Question: I'm completely new to flutter like. I'm getting this error code over and over again and I don't know what i do false I hope someone can help me with my very first question I'm not long into coding like 2 months
File name : Home_screen.dart
'''
import 'dart:async';
import 'dart:convert';
import 'dart:math';
import 'package:http/http.dart' as http;
import 'package:flutter/material.dart';
import 'package:liquid_pull_to_refresh/liquid_pull_to_refresh.dart';
import 'package:mood_calendar/components/box.dart';
import '../list_data/quotes_.dart';
class HomePage extends StatefulWidget {
@override
State<HomePage> createState() => _HomePageState();
}
class _HomePageState extends State<HomePage> {
int _selectedIndex = 0;
late final List<Content> _content = [];
Future<void> _handleOnRefresh() async {
fetchJson(Random).then((value) {
setState(() {
_content.addAll(value);
_content.shuffle();
});
});
}
Future<List<Content>> fetchJson(jsondata) async {
var reponse =
await http.get(Uri.parse('https://www.jsonkeeper.com/b/4DEZ'));
//!Api for the json text
late List<Content> ulist = [];
if (reponse.statusCode == 200) {
var urjson = json.decode(reponse.body);
for (var jsondata in urjson) {
ulist.add(Content.fromJson(jsondata));
}
}
return ulist;
}
@override
void initState() {
fetchJson(context).then((value) {
setState(() {
_content.addAll(value);
_content.shuffle();
});
});
super.initState();
}
Widget build(BuildContext context) {
return Scaffold(
body: Padding(
padding: const EdgeInsets.only(top: 8),
child: LiquidPullToRefresh(
backgroundColor:
Colors.deepPurple.shade700.withBlue(255).withOpacity(0.4),
color: Colors.transparent,
height: 150,
onRefresh: _handleOnRefresh,
showChildOpacityTransition: false,
animSpeedFactor: 4,
child: Padding(
padding: EdgeInsets.only(top: 40),
child: SafeArea(
child: ListView.builder(
itemBuilder: ((context, index) {
return (Box(
text: _content[index].quote.toString(),
));
}),
itemCount: 10,
),
)))));
}
}
'''
file name quotes.dart
'''
import 'dart:convert';
class Content {
Content({
required this.id,
required this.quote,
required this.author,
});
String id;
String quote;
String author;
factory Content.fromJson(Map<String, dynamic> json) => Content(
id: json["id"],
quote: json["quote"],
author: json["author"],
);
Map<String, dynamic> toJson() => {
"id": id,
"quote": quote,
"author": author,
};
}
class EnumValues<T> {
late Map<String, T> map;
late Map<T, String> reverseMap;
Map<T, String> get reverse {
if (reverseMap == null) {
reverseMap = map.map((k, v) => new MapEntry(v, k));
}
return reverseMap;
}
}
'''
i want to set the item-count to 10 to only display 10 quotes it works but now i have this error

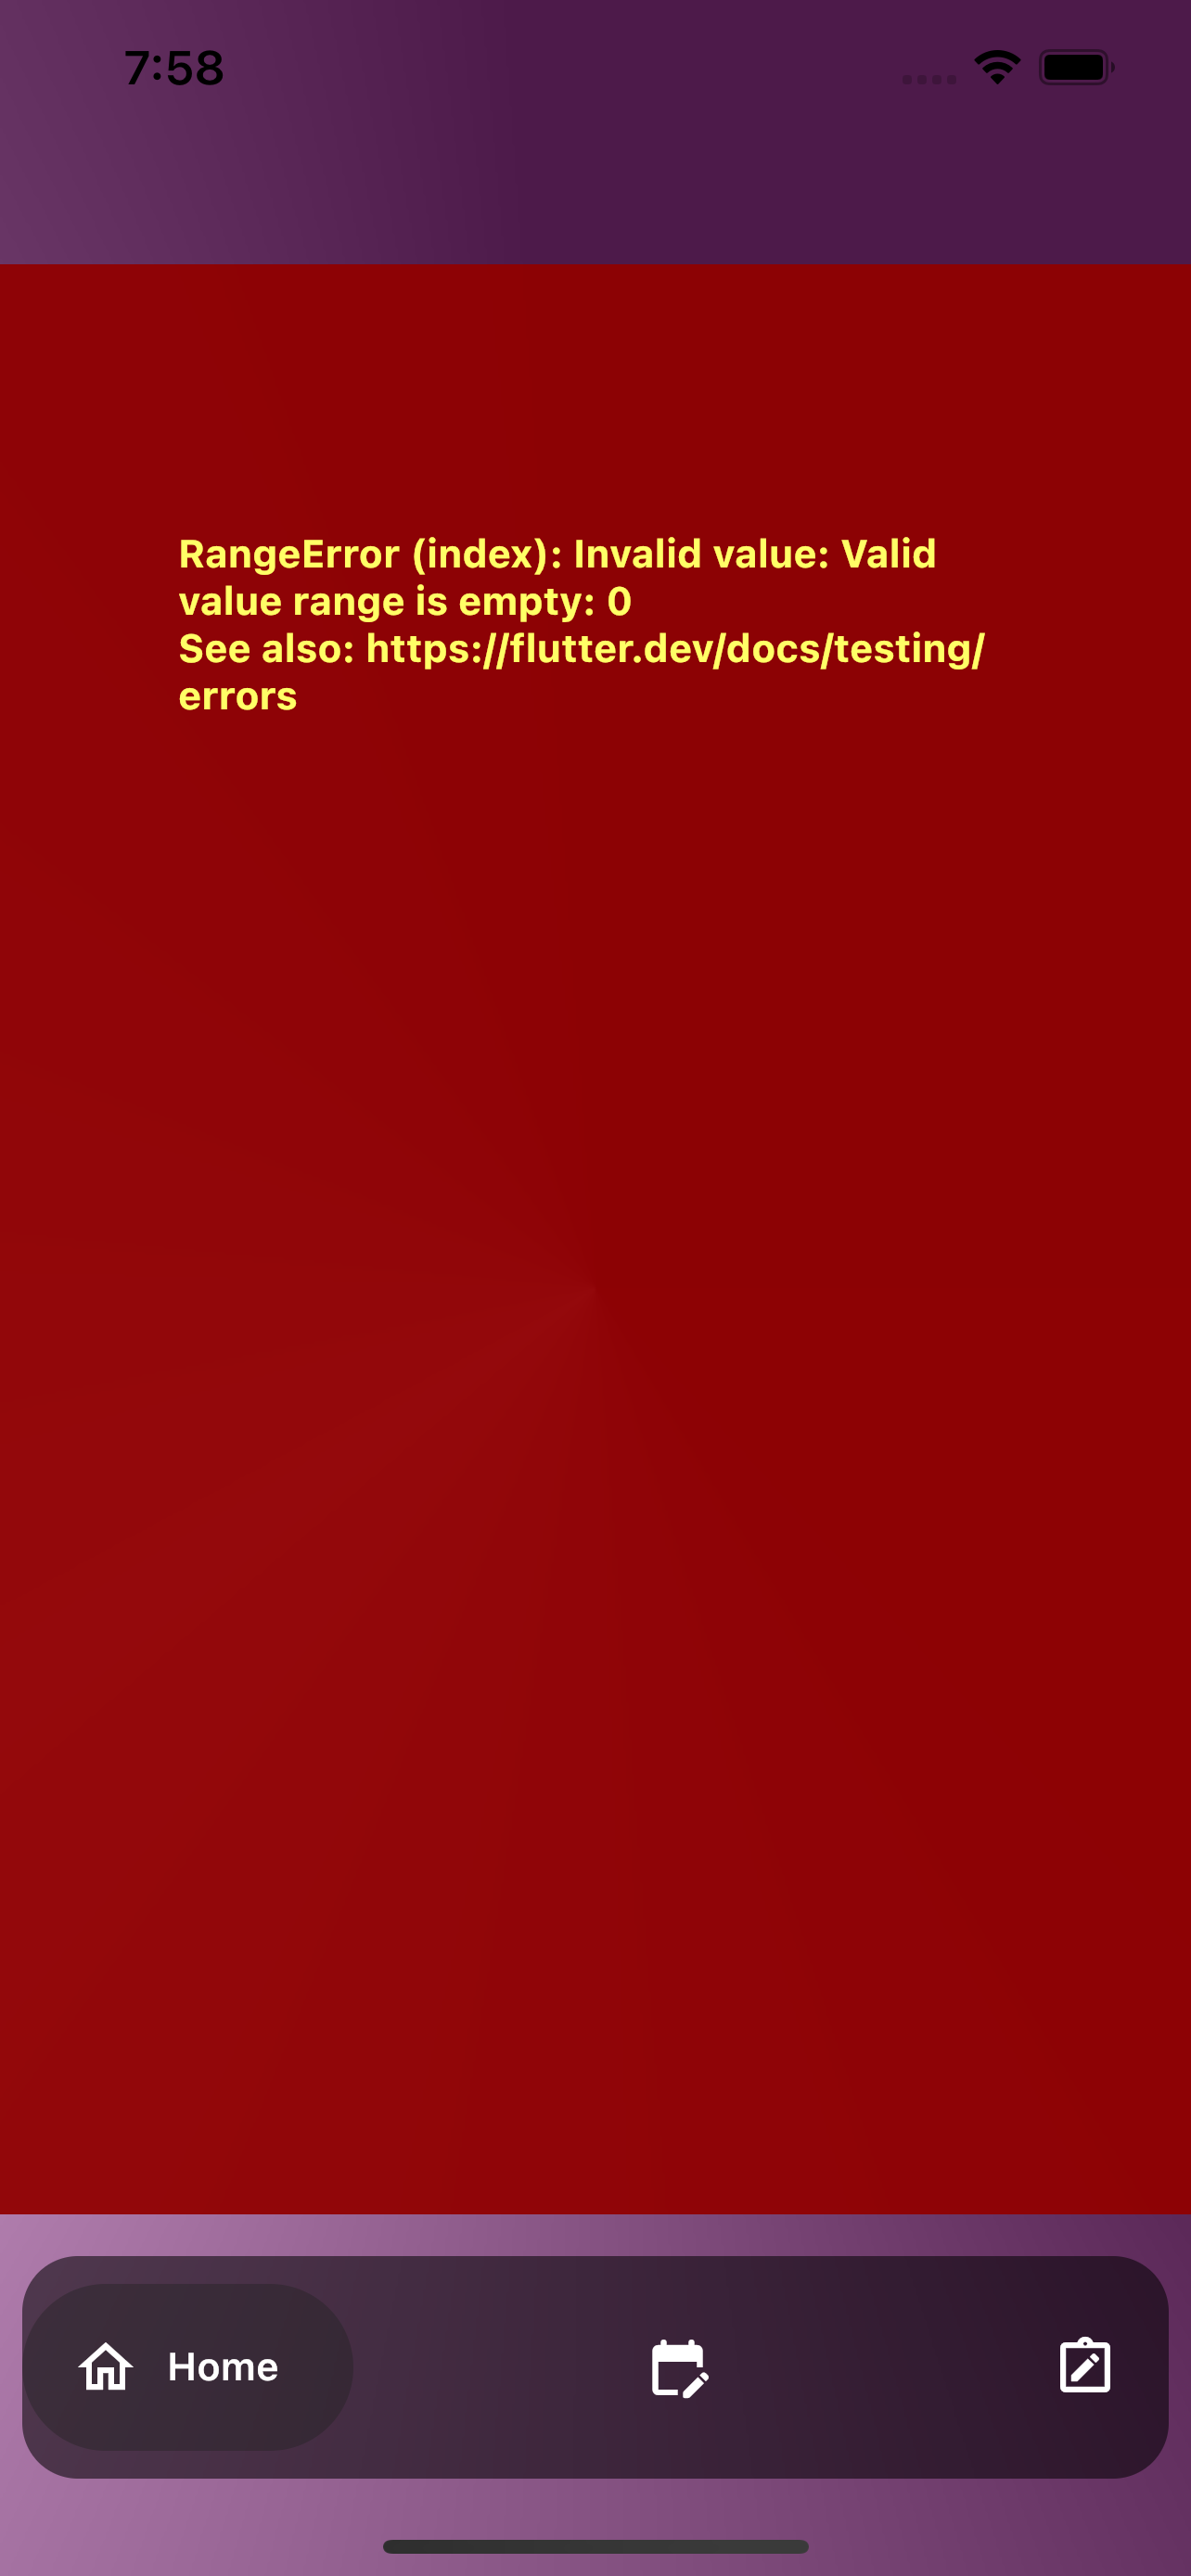
Answer: It will take some frame to get data. Instead of providing hard-coded 'itemCount: 10',
provide
'''
ListView.builder(
itemCount: _content.length,
'''
To get 10 items use '_content.length>=10?10:_content.length'.
Also using 'FutureBuilder' will be good choice.